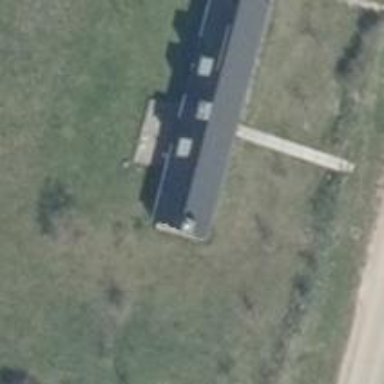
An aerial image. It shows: Guest house for tourism.